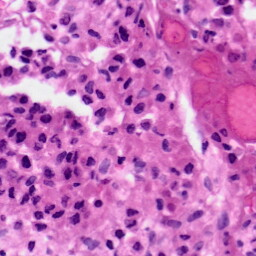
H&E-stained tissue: Skin